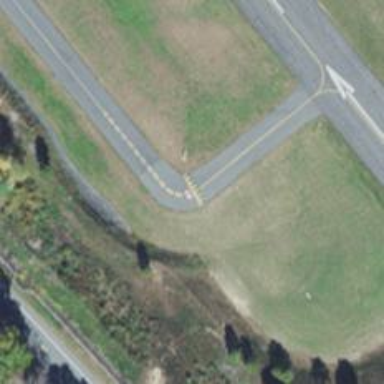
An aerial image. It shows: Taxiway at the airport with asphalt surface.